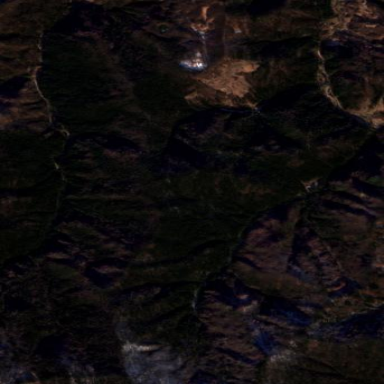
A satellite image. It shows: Coniferous forest area.